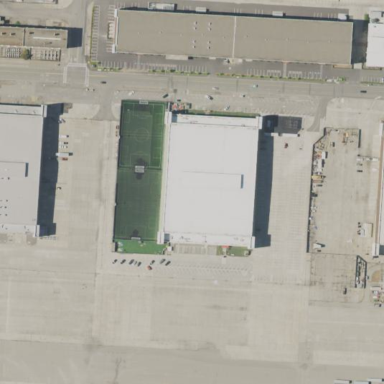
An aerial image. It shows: Hangar building.